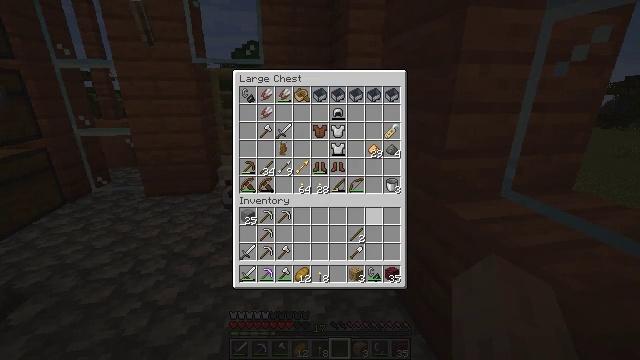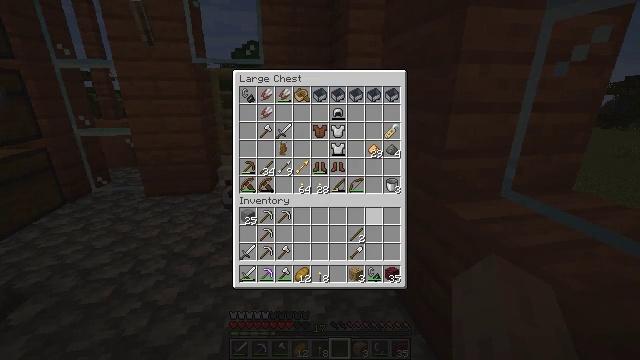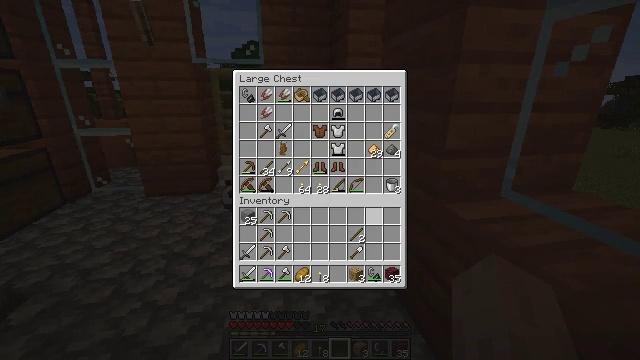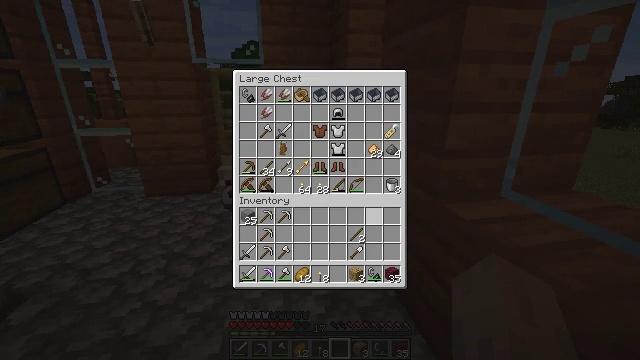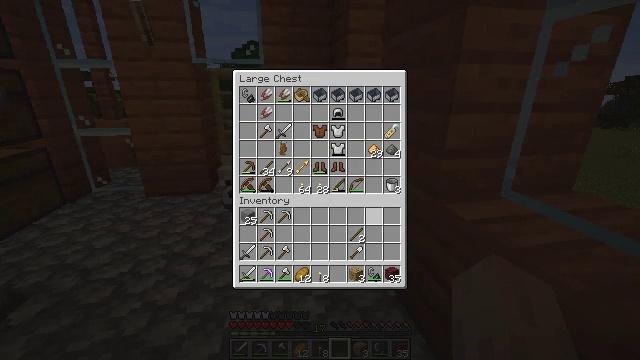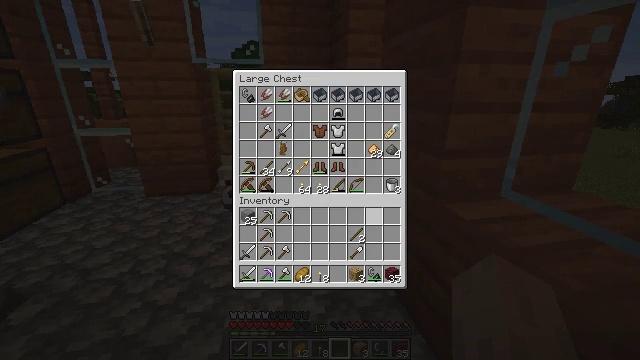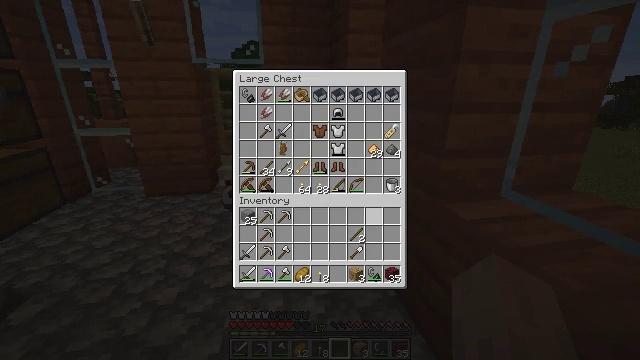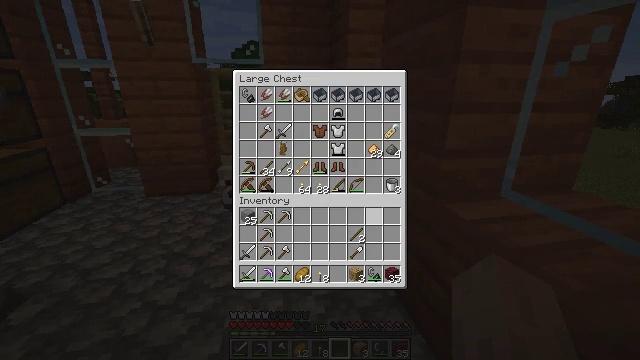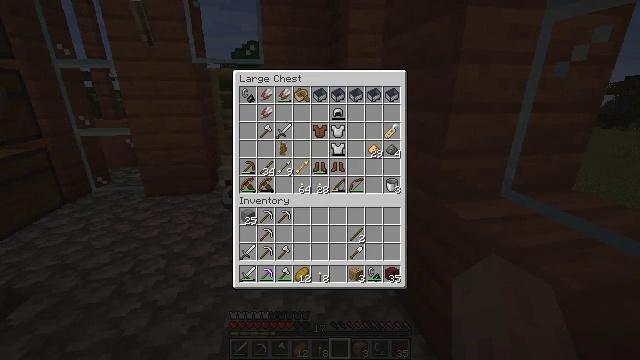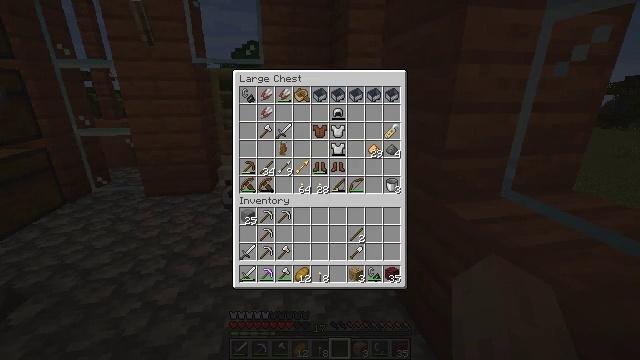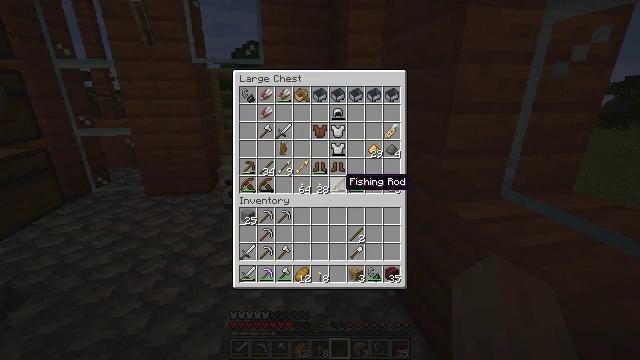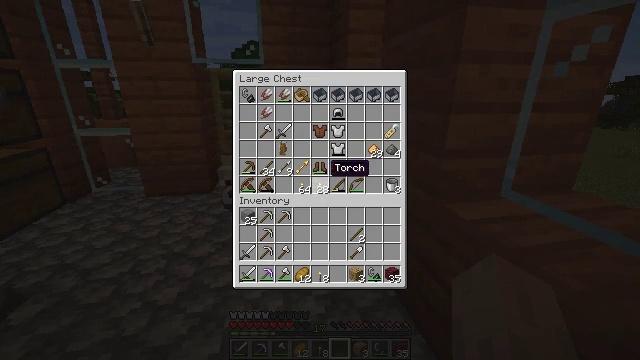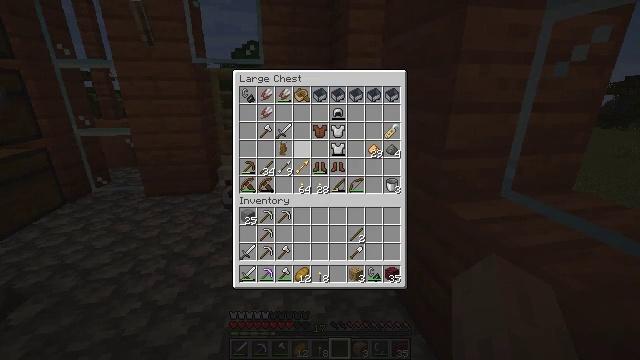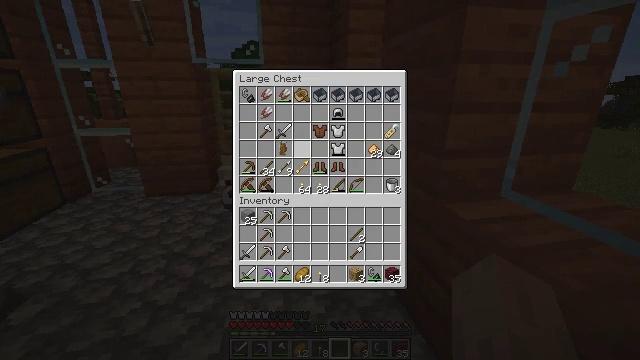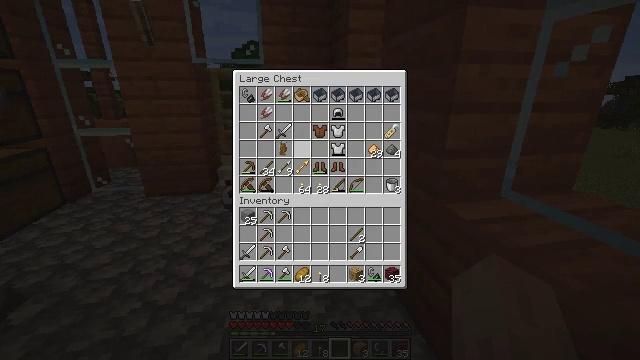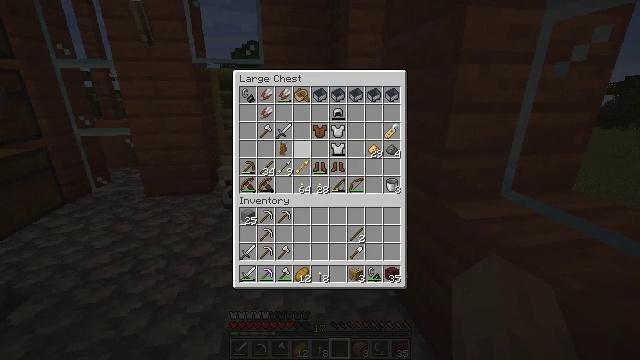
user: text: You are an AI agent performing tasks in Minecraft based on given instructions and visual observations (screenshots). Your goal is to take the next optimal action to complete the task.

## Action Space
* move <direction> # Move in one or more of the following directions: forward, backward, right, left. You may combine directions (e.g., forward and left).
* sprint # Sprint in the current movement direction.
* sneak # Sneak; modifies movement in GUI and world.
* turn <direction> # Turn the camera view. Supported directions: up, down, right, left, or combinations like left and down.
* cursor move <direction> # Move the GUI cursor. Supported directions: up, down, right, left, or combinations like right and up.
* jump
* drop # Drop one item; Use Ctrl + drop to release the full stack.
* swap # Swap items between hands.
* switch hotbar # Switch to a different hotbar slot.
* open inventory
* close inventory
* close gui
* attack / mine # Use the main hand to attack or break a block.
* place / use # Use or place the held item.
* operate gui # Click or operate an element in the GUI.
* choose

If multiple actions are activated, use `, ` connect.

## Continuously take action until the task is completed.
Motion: motion action
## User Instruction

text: Place glowstone dust in the crafting table to craft a glowstone.
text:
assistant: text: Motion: no_op
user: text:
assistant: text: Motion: no_op
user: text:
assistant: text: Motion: no_op
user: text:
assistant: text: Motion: no_op
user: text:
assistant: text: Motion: no_op
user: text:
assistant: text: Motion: no_op
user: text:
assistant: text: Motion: no_op
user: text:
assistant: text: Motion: no_op
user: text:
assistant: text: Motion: cursor move left
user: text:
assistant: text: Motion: cursor move left and up
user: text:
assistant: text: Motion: cursor move left and up
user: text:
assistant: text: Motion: cursor move left and up
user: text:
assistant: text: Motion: cursor move up
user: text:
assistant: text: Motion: no_op
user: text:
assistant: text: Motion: no_op
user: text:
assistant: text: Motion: no_op
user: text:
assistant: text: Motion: no_op
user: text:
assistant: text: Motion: no_op
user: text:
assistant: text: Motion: no_op
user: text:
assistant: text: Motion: no_op
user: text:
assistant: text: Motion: no_op
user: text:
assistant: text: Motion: no_op
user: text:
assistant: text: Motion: no_op
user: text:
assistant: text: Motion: no_op
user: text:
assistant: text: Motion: no_op
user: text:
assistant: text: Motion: no_op
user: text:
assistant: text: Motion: no_op
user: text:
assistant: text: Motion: no_op
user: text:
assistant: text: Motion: cursor move down
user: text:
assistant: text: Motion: no_op